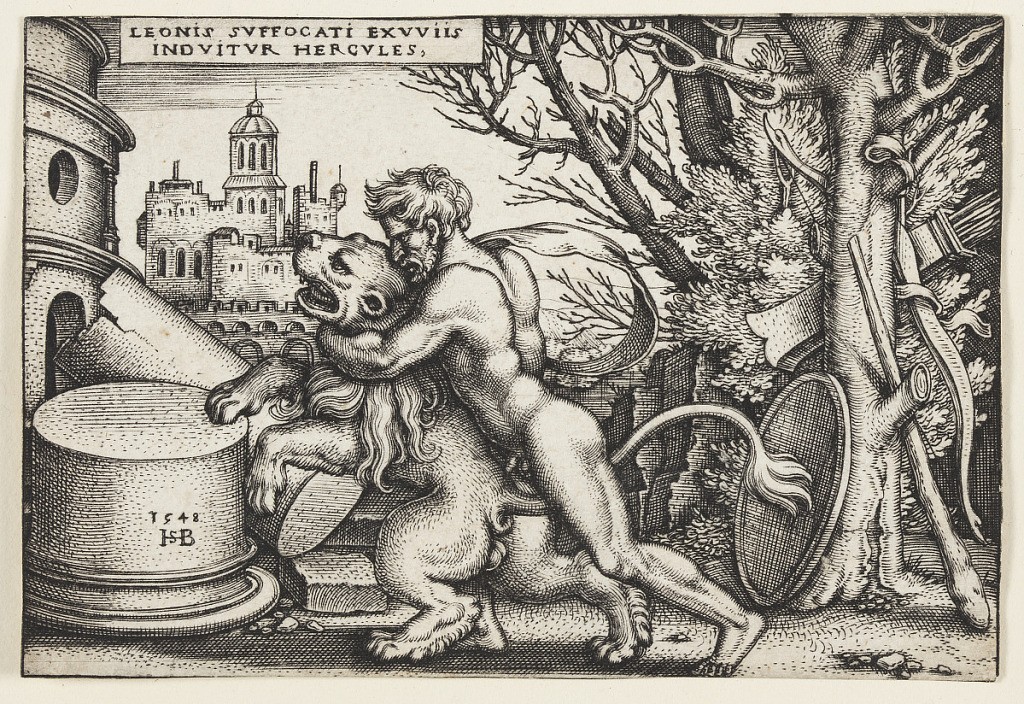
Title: Hercules and the Nemean Lion
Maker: Hans Sebald Beham, German, 1500–1550
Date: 1542–48
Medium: Engraving on off-white laid paper
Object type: Print
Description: Horizontal rectangle. Hercules, at right, is shown in the act of strangling the Nemean lion. His club, bow and arrows, and shield rest against a tree at right.